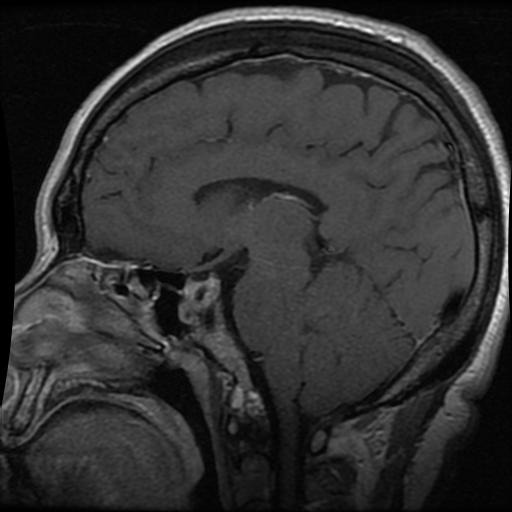
Label: pituitary